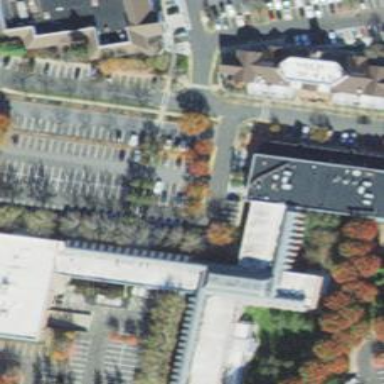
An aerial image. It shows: Parking space.